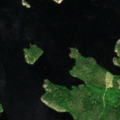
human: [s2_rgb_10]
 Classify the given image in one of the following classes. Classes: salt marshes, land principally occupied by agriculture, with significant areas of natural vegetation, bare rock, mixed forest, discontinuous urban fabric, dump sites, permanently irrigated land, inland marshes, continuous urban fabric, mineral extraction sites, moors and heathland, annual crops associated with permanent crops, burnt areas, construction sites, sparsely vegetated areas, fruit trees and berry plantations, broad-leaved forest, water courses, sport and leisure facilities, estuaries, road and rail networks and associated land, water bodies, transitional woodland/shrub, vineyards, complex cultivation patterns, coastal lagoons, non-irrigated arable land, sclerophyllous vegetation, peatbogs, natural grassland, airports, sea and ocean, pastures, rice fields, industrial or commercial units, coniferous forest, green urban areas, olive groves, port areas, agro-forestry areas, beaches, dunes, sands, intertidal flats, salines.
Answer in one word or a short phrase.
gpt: coniferous forest, water bodies